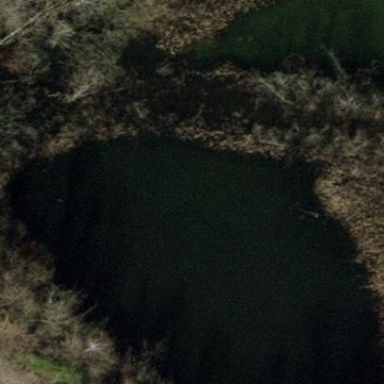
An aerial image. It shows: Serene pond surrounded by nature.